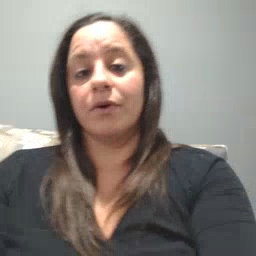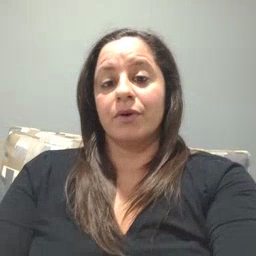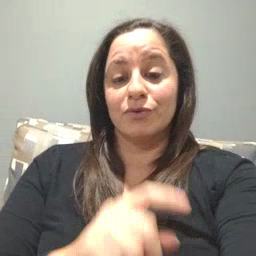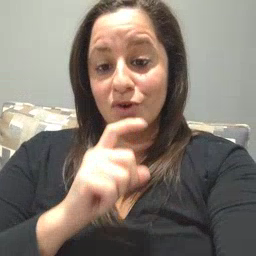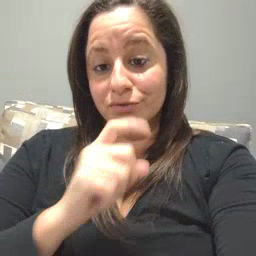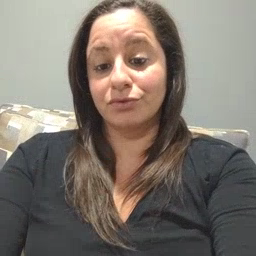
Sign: garbage